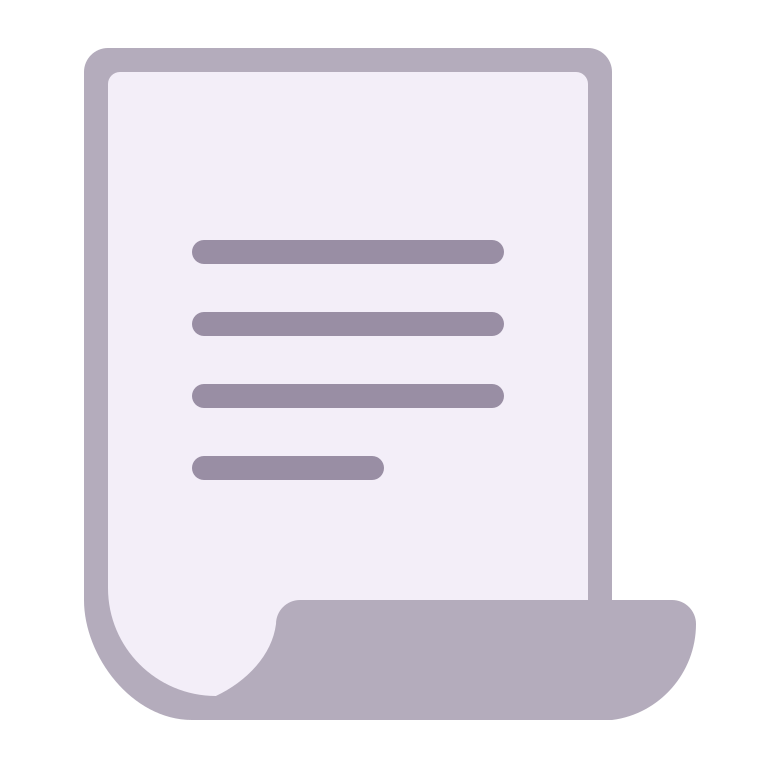
page with curl flat